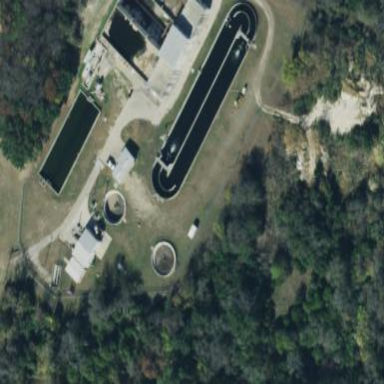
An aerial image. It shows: Image of wastewater.